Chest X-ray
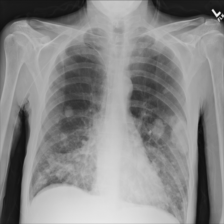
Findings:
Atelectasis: negative
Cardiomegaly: negative
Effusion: negative
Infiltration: negative
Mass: positive
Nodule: negative
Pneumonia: negative
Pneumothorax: negative
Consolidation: negative
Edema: negative
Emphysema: negative
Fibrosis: negative
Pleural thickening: negative
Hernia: negative